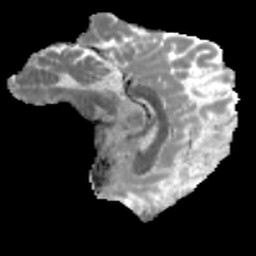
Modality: MD
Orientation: sagittal
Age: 24
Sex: male
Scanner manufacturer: siemens
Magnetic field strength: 3 T
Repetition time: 3.5 s
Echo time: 0.086 s